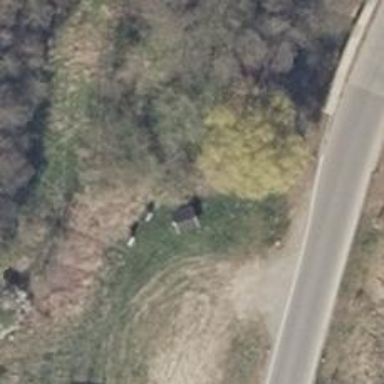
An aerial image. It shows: Shelter.